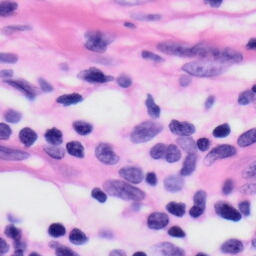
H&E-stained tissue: Skin